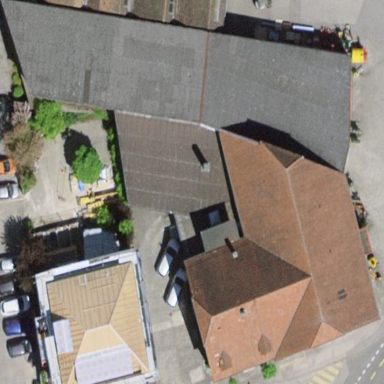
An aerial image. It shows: Building.